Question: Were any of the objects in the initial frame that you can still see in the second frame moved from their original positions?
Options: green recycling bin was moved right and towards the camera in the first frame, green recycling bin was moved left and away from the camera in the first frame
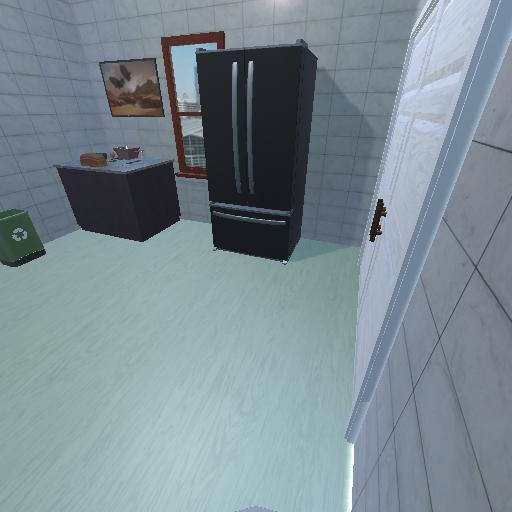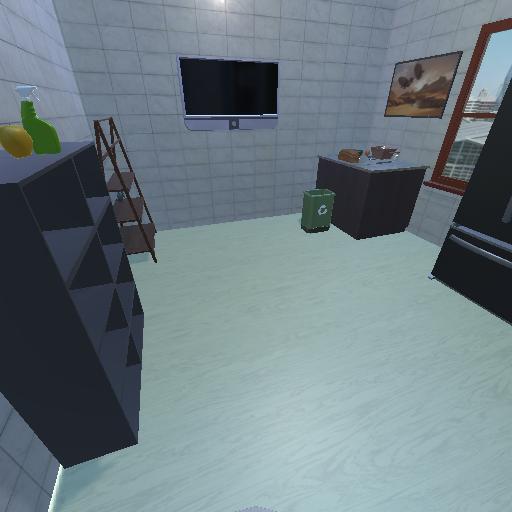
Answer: green recycling bin was moved right and towards the camera in the first frame